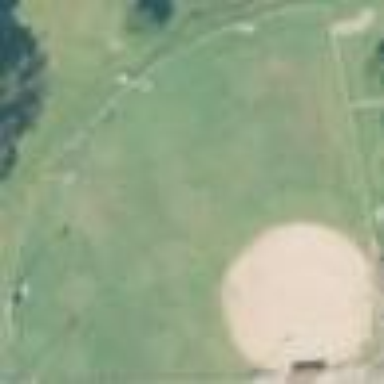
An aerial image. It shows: Softball pitch for leisure and sport activities.